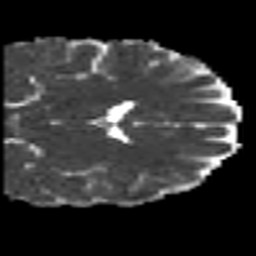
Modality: MD
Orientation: coronal
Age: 18
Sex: female
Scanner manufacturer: siemens
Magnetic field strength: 3 T
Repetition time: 7 s
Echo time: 0.0926 s